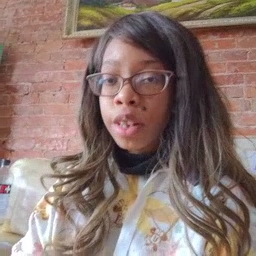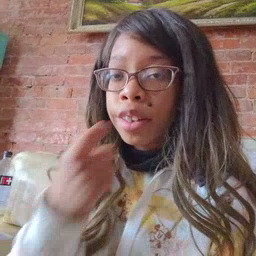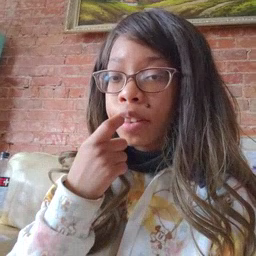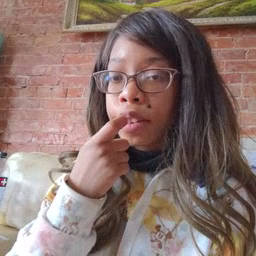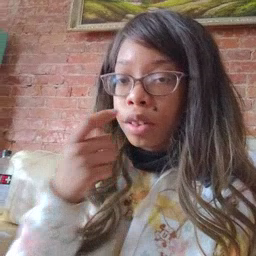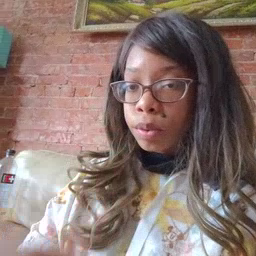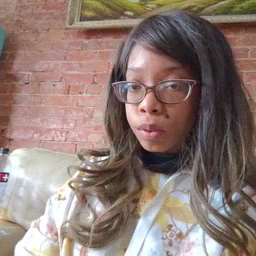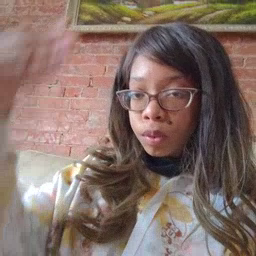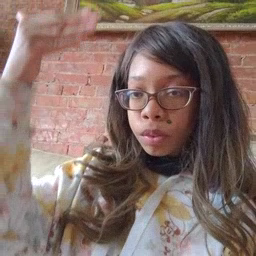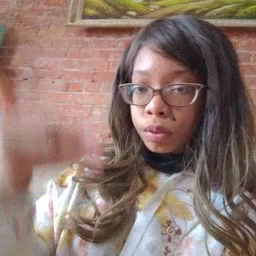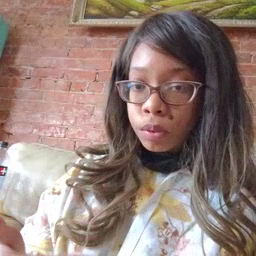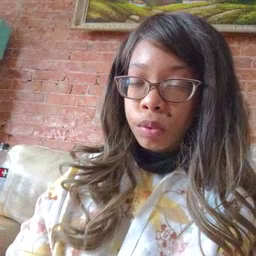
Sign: glasswindow